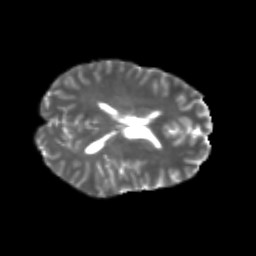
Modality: T2w
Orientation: axial
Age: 20
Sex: female
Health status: healthy
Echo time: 0.074 s